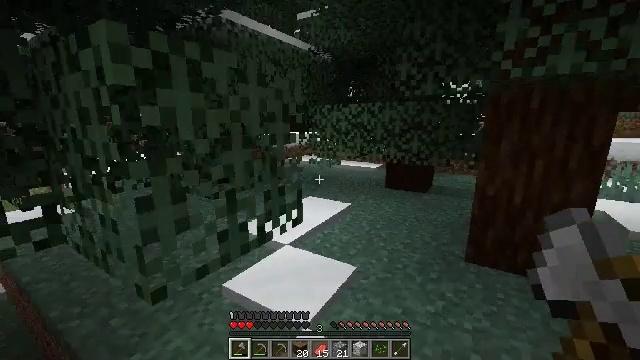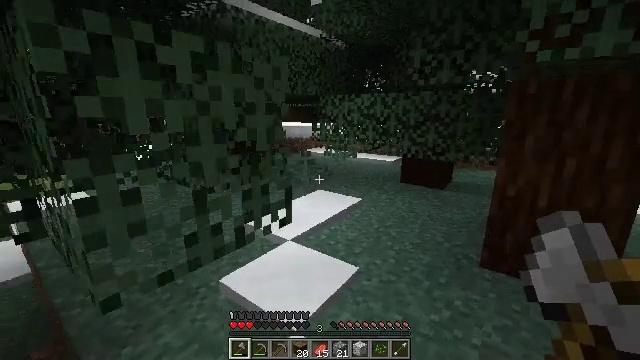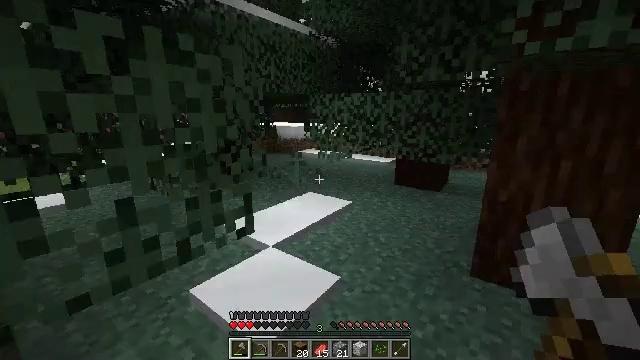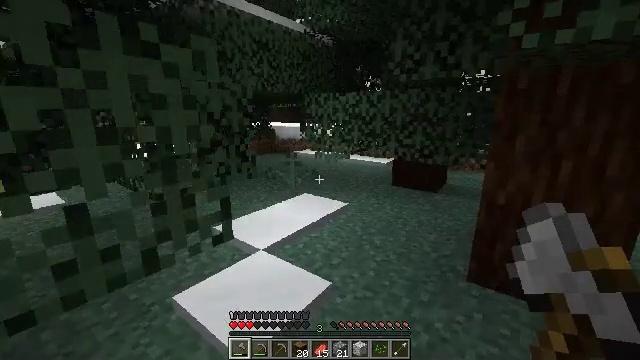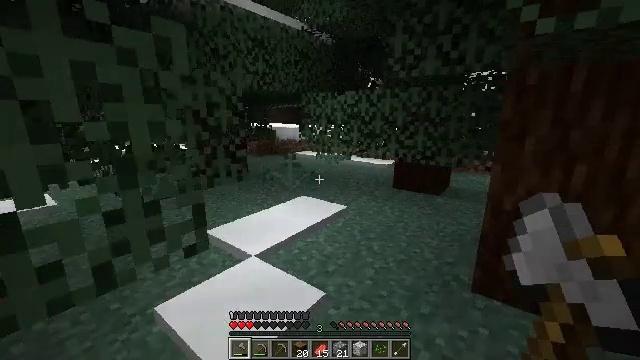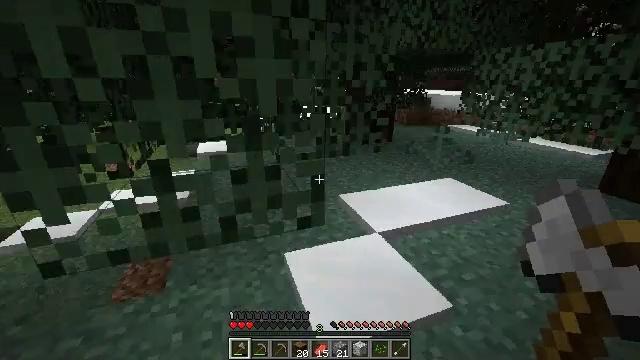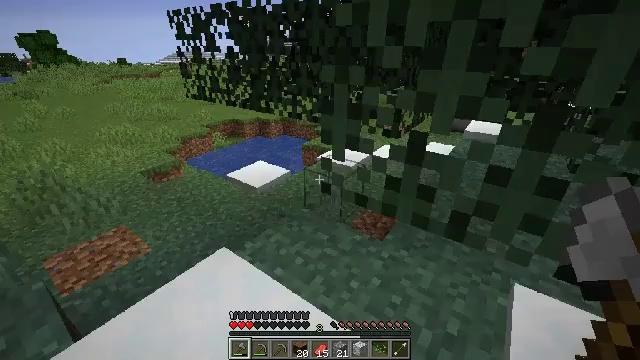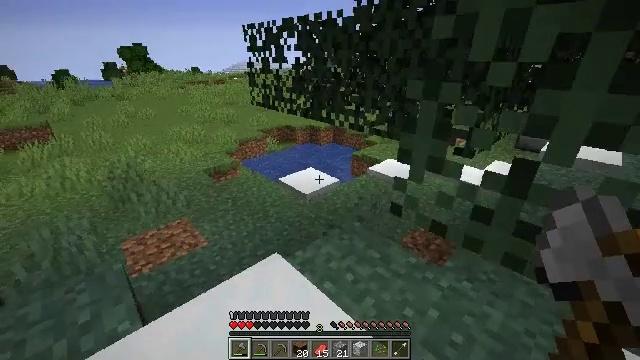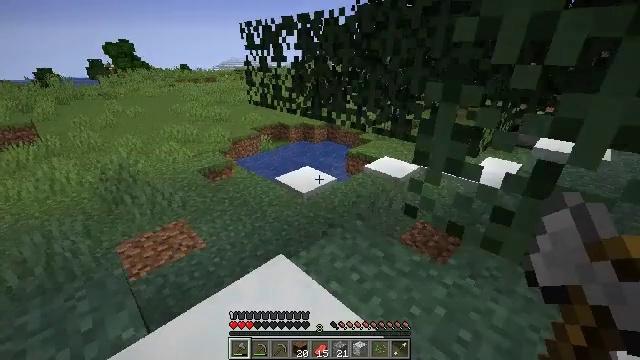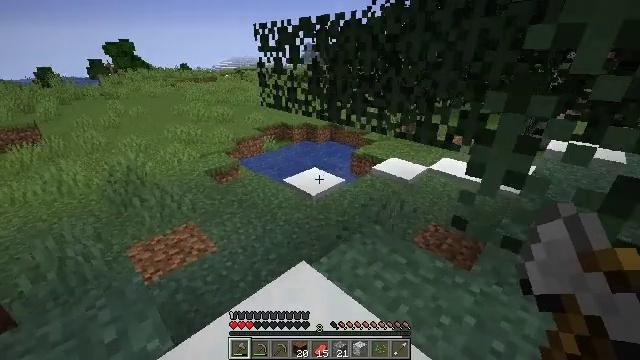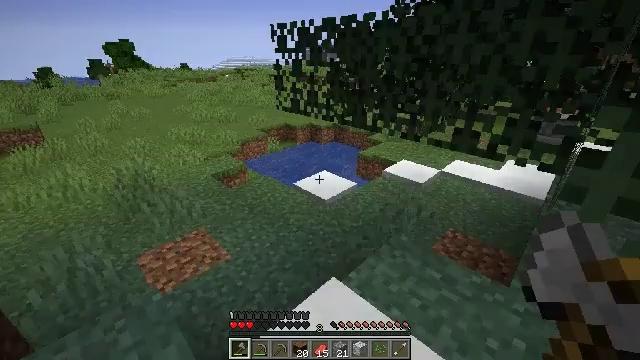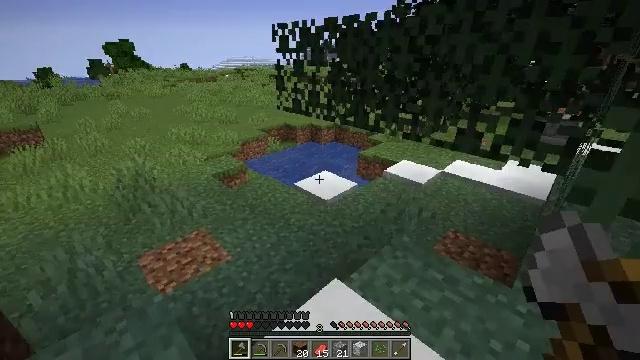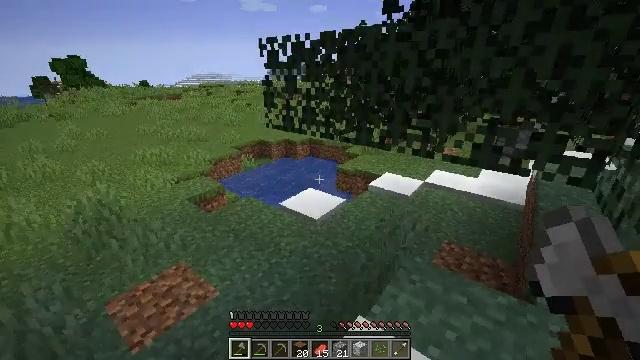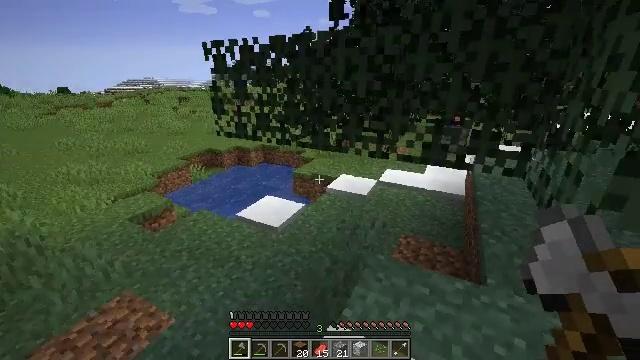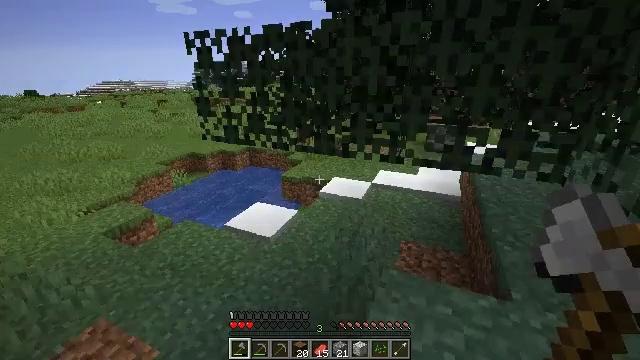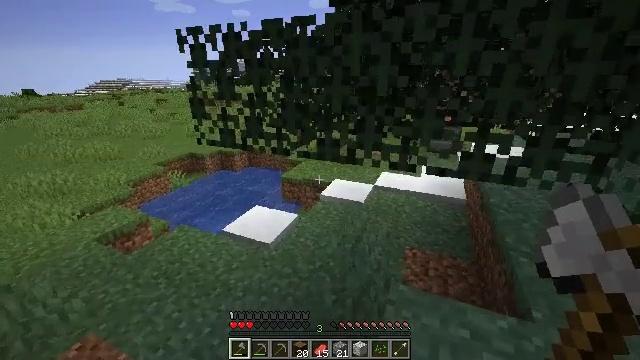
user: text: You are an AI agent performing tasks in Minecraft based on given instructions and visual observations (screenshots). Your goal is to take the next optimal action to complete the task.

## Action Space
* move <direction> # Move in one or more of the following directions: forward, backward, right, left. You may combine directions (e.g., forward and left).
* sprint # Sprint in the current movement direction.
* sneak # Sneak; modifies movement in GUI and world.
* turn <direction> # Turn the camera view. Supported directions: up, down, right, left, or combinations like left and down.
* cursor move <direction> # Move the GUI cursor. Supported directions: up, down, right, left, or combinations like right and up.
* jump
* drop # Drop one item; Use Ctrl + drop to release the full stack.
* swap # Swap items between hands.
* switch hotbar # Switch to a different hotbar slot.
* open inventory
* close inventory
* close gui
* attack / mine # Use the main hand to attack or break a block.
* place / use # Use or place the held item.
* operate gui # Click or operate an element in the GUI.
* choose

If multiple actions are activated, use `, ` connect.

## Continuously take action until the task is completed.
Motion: motion action
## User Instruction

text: Interact with the furnace to get charcoal.
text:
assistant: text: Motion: move forward and move right, turn left and down
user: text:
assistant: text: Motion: move forward and move right
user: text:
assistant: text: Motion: move forward
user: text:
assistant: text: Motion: move forward
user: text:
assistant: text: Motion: move forward and move left, turn left and down
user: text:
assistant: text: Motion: move left, turn left and down
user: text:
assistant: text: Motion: move left, turn left and up
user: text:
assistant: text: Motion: move left, turn right
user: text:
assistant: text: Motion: move forward and move left
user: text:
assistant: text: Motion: move forward and move left
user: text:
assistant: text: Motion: move forward and move left
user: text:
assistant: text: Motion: move forward and move left, turn right and up
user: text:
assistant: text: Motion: move forward, turn right
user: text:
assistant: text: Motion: move forward, turn right
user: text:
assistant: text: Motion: move forward
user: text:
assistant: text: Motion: move forward
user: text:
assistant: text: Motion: move forward and move left
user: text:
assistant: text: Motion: move forward and move left
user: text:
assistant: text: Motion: move forward and move left
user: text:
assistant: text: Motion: move forward and move left, turn left and up
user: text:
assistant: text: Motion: move forward and move left, turn left
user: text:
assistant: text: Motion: move forward and move left, turn right and up
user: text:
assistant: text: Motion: move forward and move left, turn right
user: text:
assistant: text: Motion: move forward and move left, turn right
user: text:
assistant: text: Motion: move forward
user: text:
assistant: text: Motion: move forward
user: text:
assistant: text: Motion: move forward
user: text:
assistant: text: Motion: move forward
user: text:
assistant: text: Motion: move forward, turn left and up
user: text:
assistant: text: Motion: move forward, turn right and up